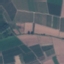
Land use / land cover class: PermanentCrop